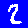
Digit: 2